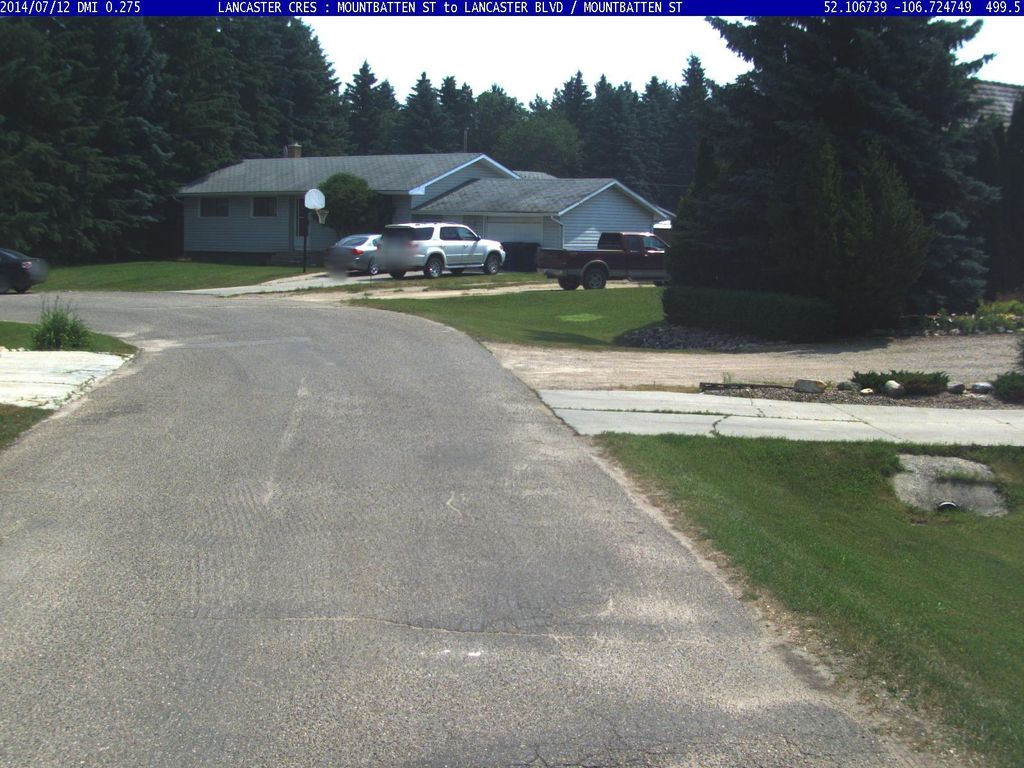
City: saskatoon